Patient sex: F
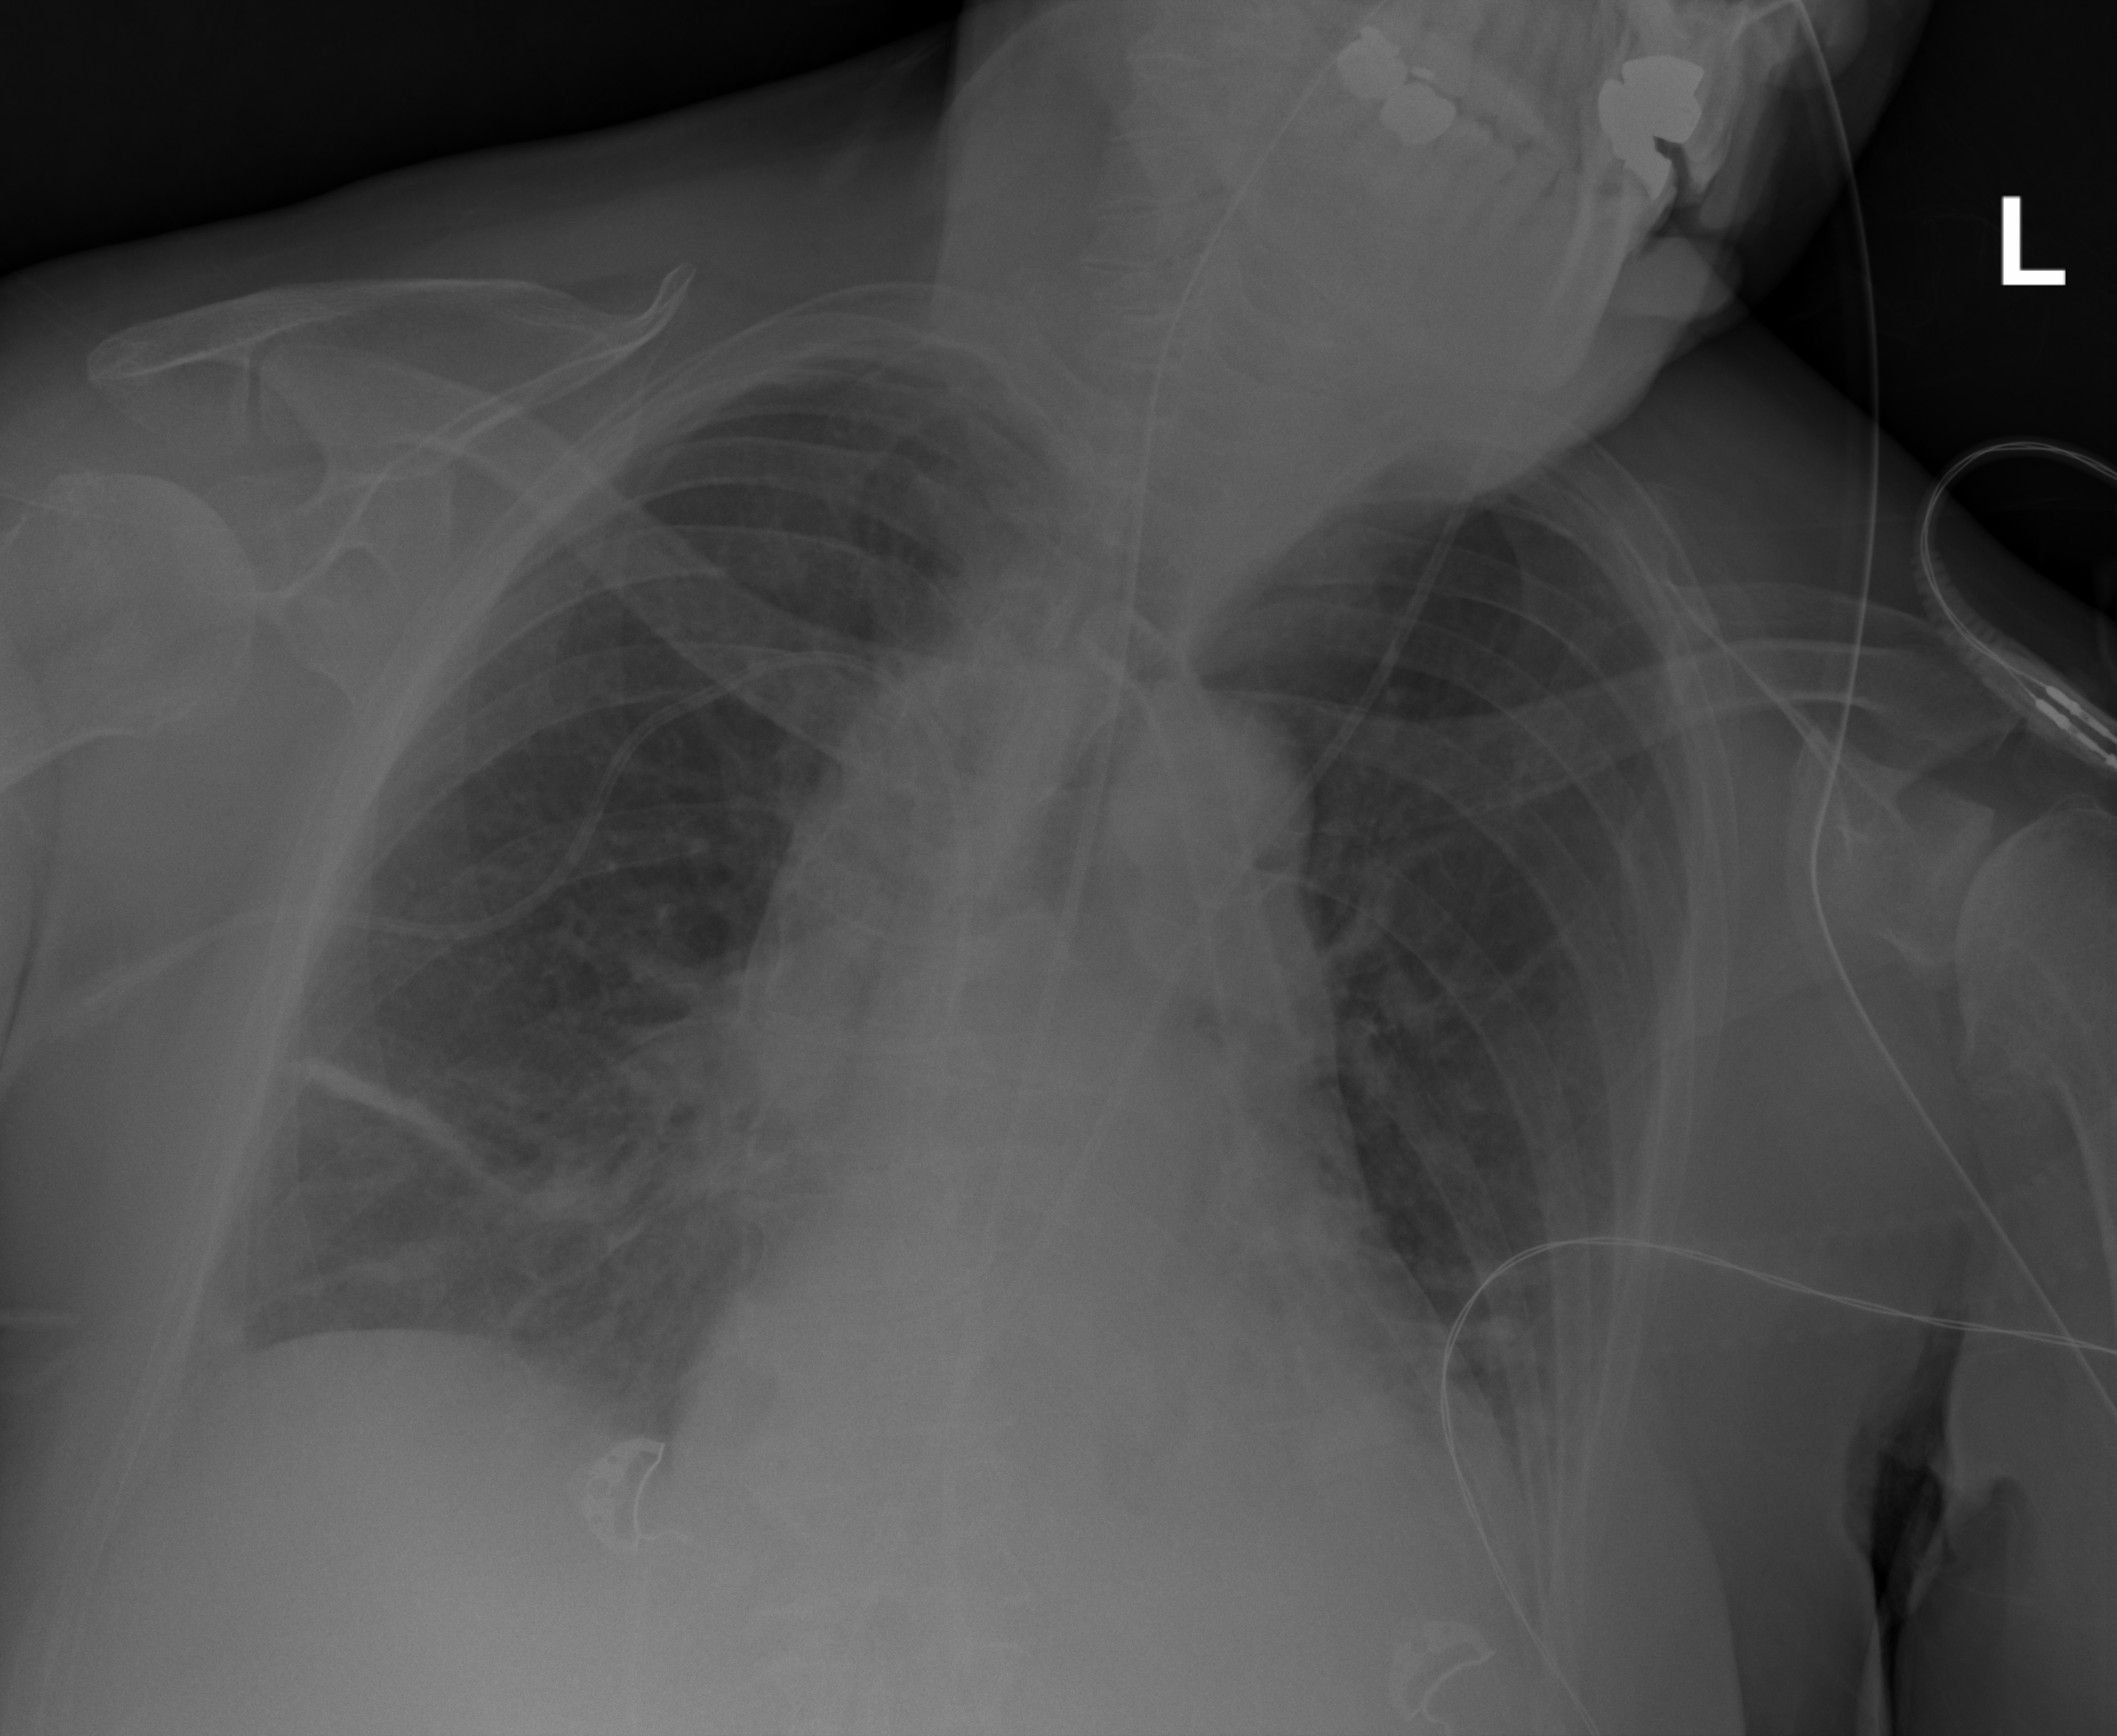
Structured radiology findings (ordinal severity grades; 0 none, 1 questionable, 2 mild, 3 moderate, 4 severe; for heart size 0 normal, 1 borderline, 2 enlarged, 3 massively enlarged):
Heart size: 2
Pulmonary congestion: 0
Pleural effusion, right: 0
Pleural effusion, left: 2
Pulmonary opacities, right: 2
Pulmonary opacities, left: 0
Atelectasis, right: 2
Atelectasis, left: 2